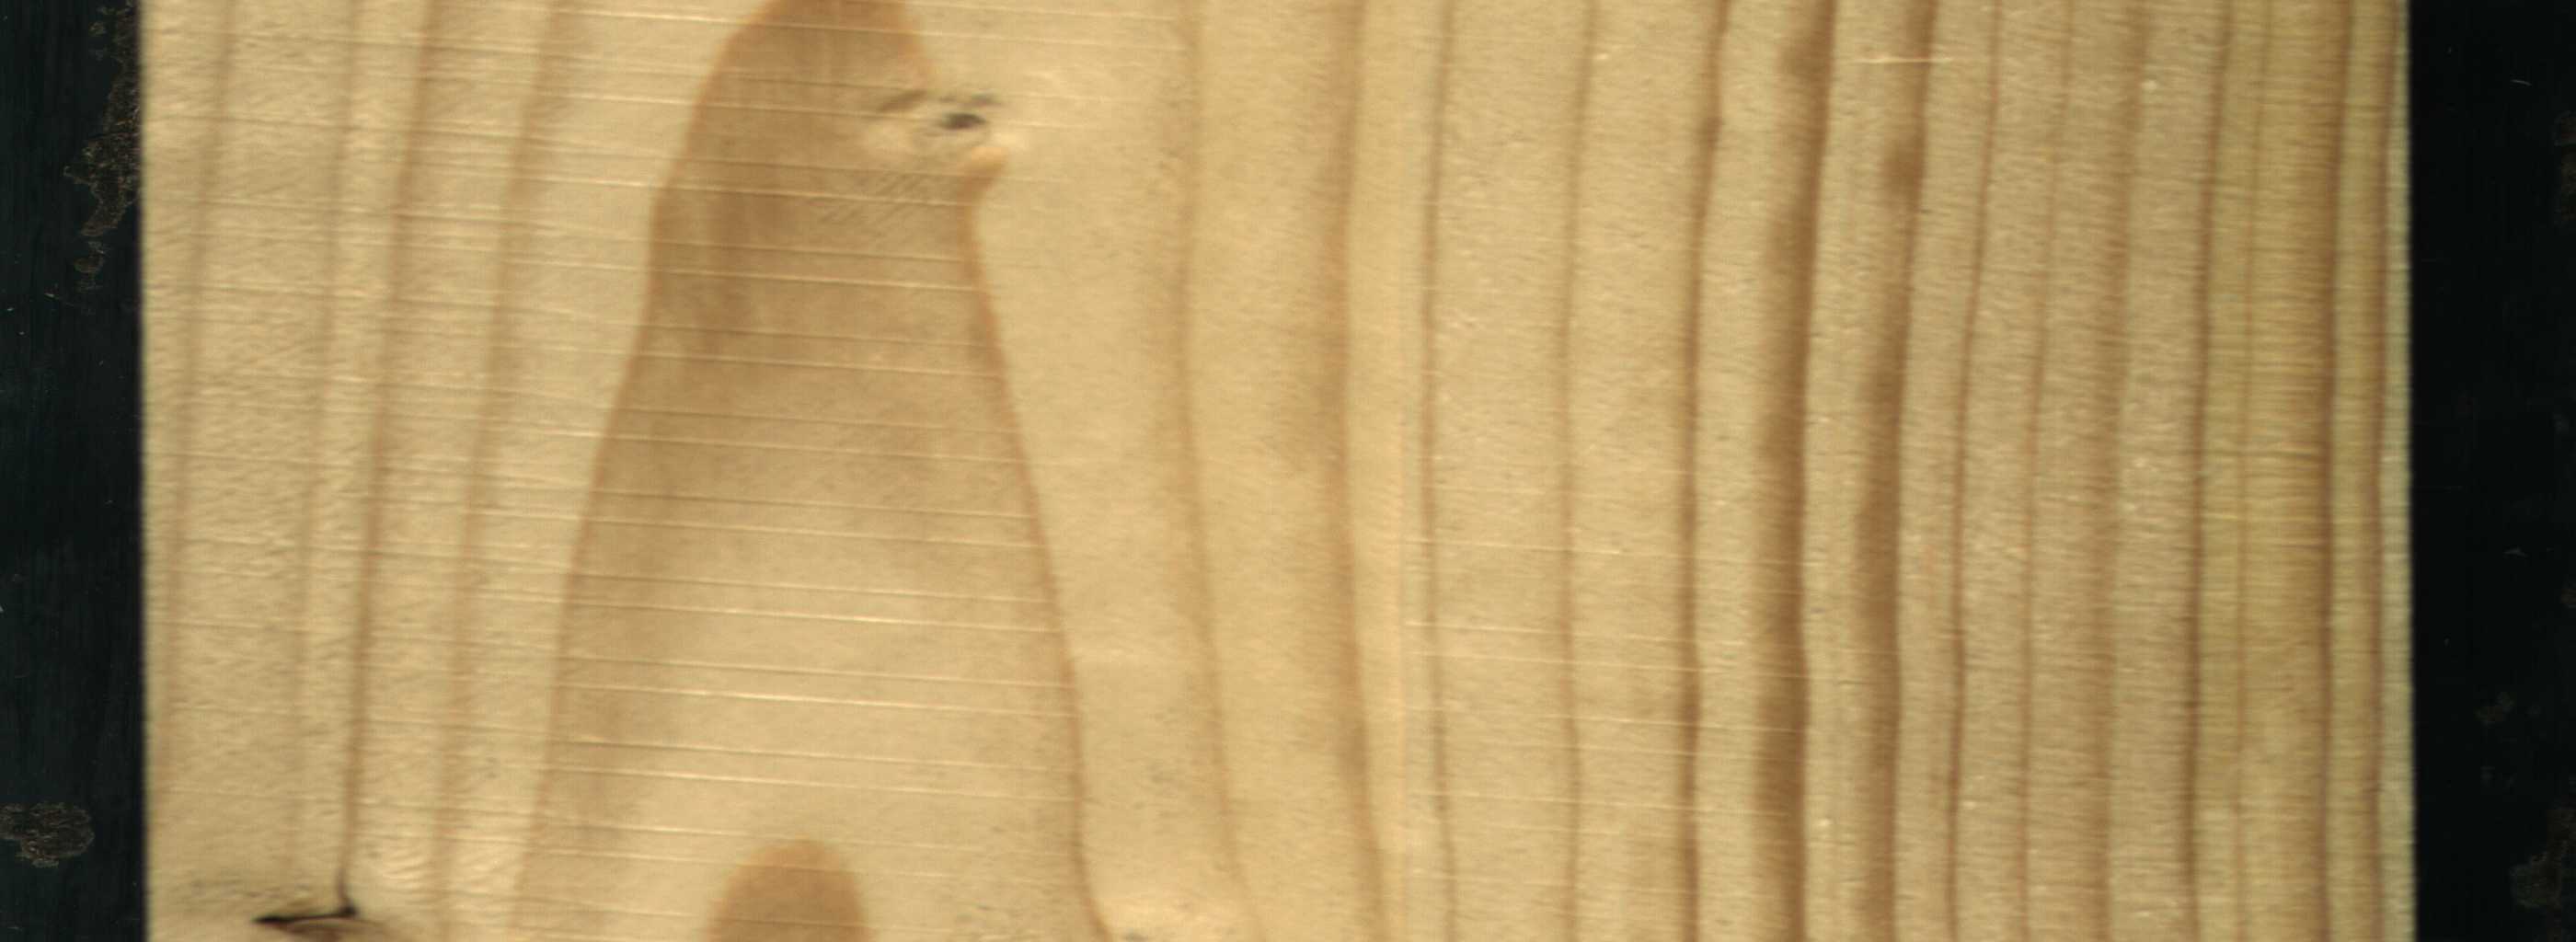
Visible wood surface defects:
Dead_Knot
Dead_Knot
Live_Knot